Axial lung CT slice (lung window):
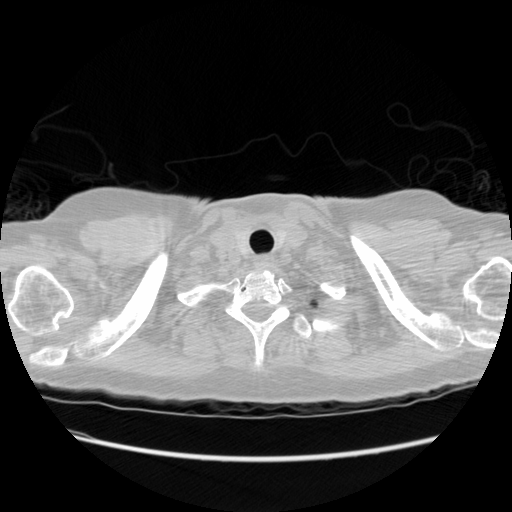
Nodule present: no